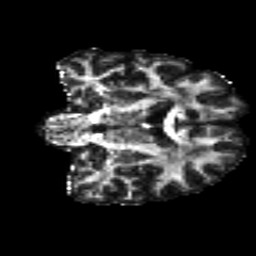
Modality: FA
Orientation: coronal
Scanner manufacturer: siemens
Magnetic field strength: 3 T
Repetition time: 4.16 s
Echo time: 0.0806 s